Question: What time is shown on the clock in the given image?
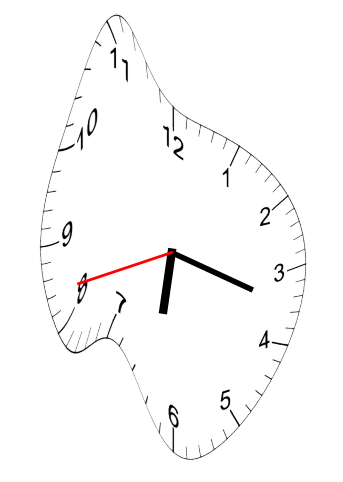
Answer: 06:17:42